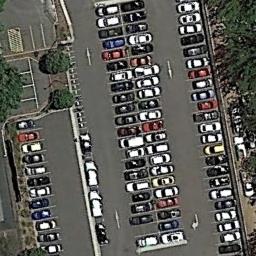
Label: parking_lot